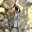
Label: 1